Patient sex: M
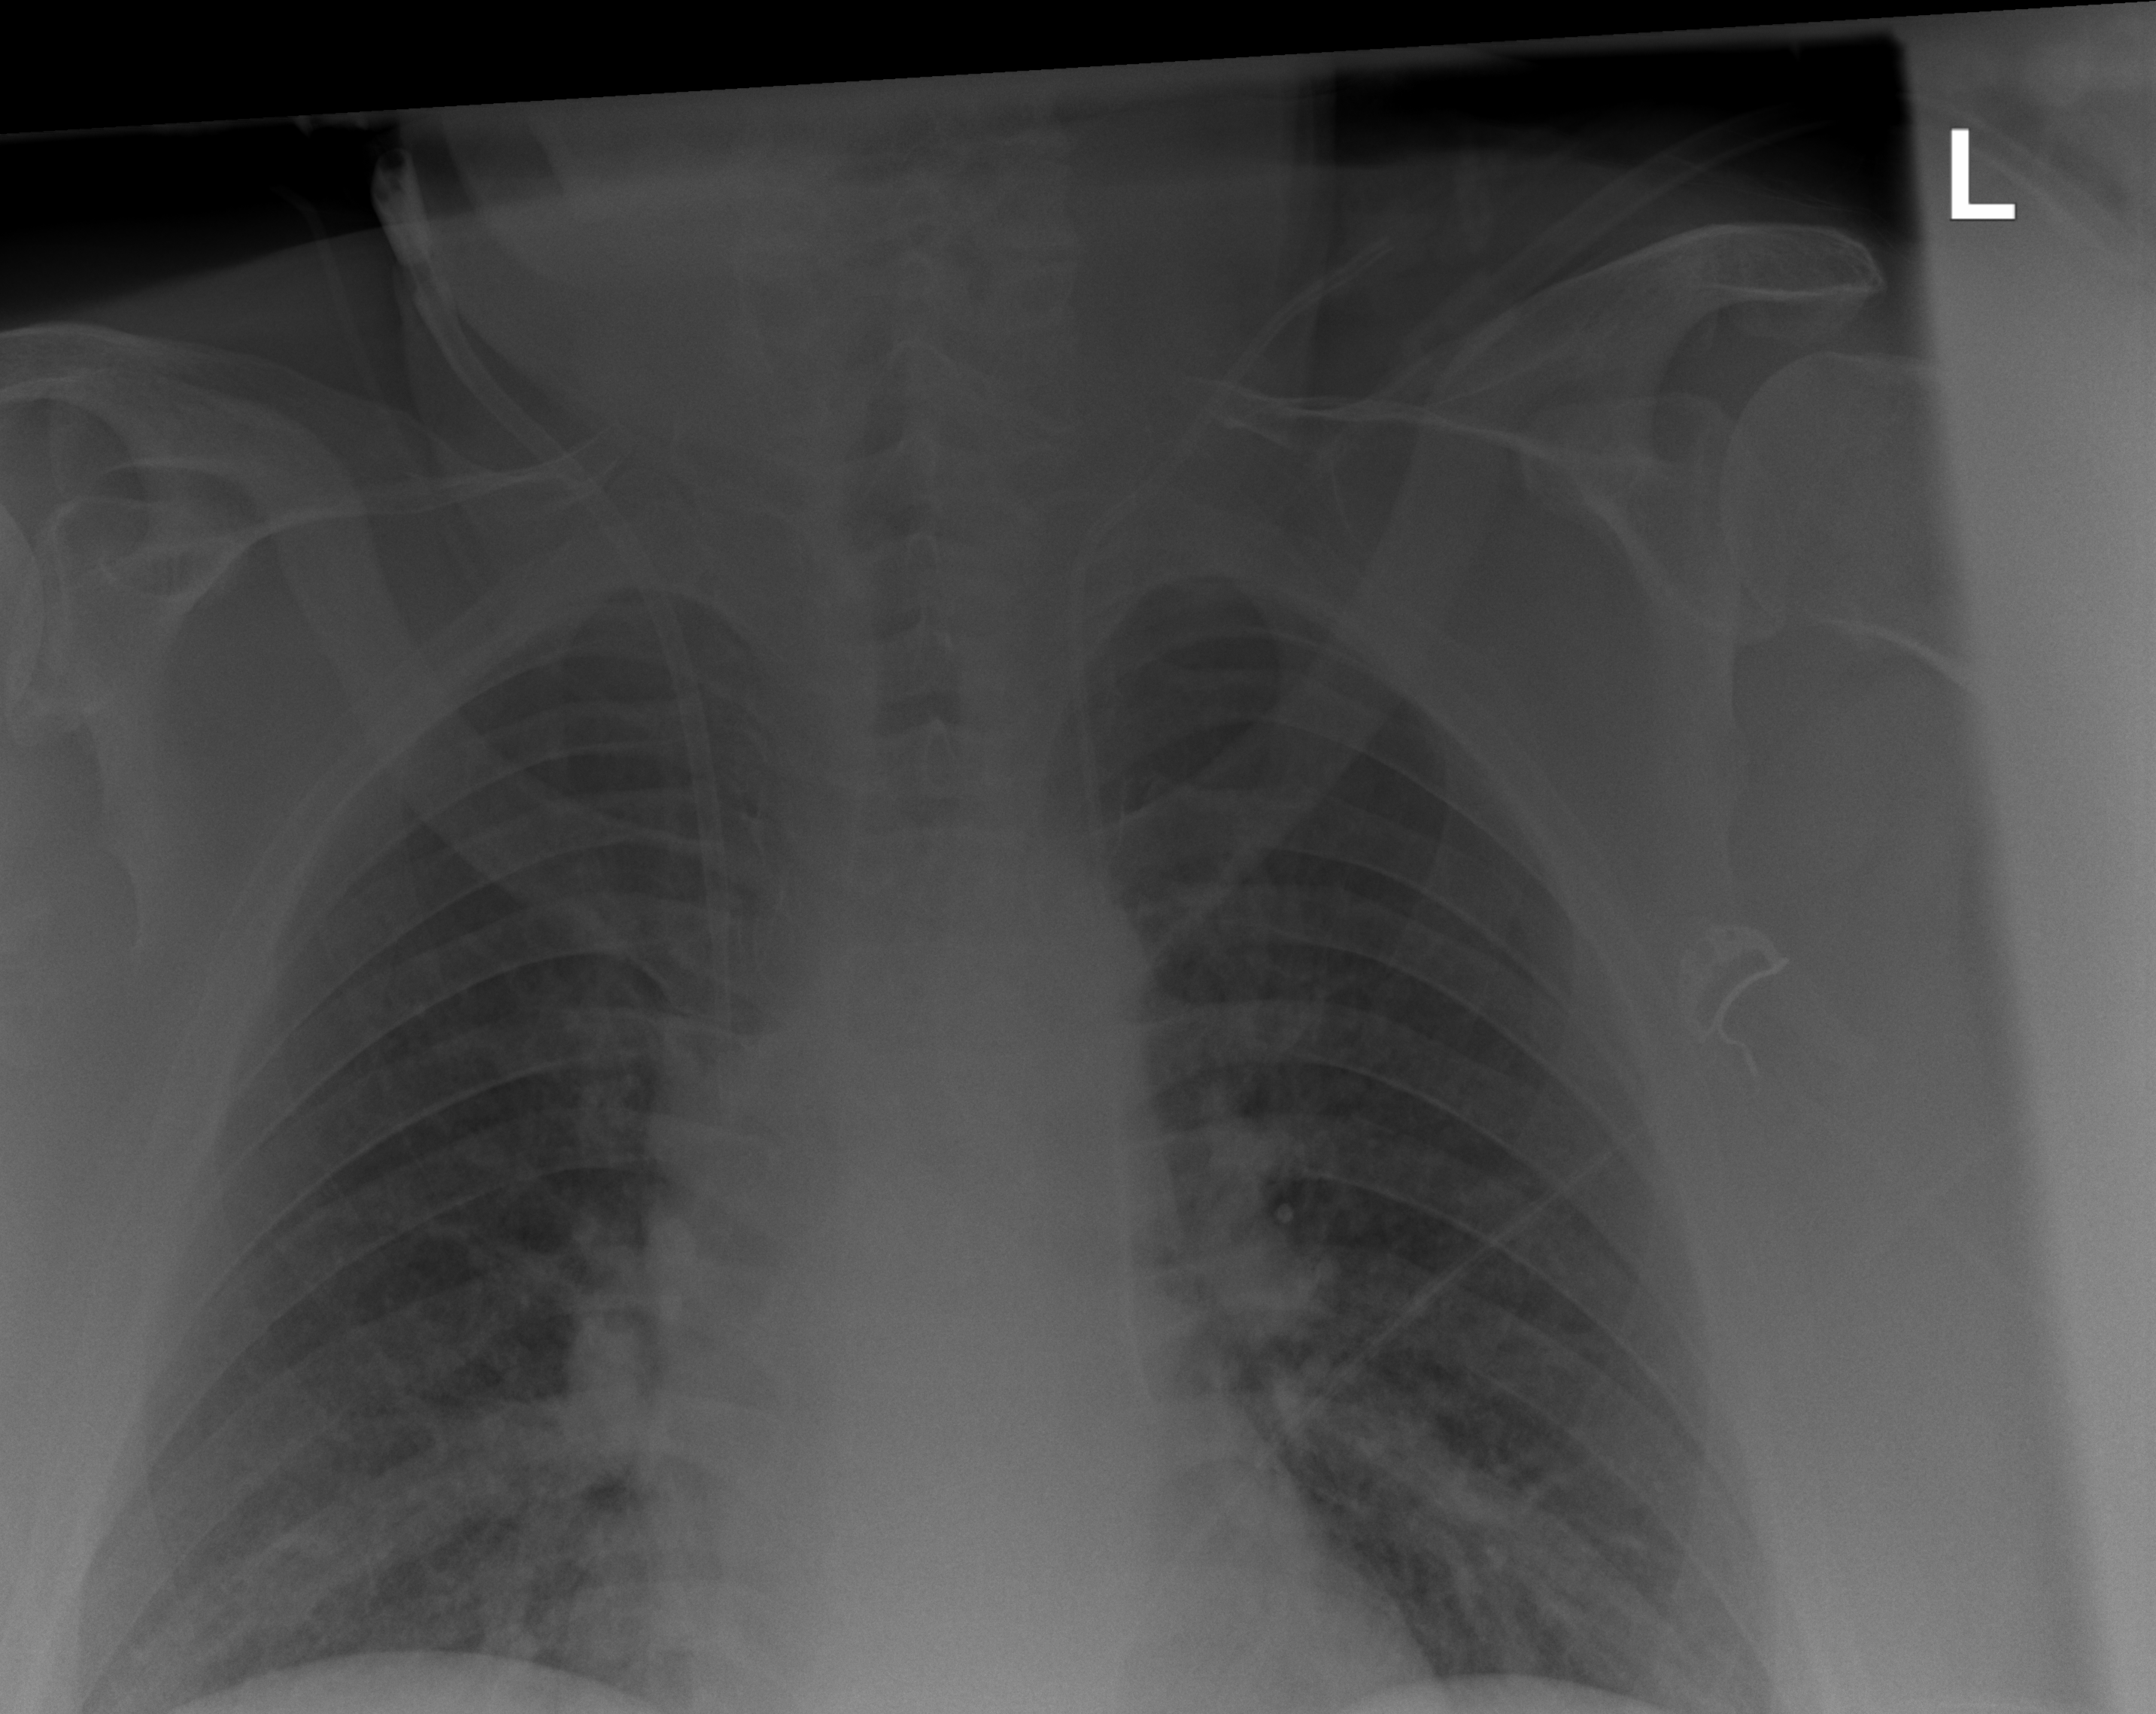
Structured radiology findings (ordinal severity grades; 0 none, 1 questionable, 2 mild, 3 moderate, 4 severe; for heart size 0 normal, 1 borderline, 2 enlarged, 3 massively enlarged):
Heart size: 1
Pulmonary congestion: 2
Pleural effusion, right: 0
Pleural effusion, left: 0
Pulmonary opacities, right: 1
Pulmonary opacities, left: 1
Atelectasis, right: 2
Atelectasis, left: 2